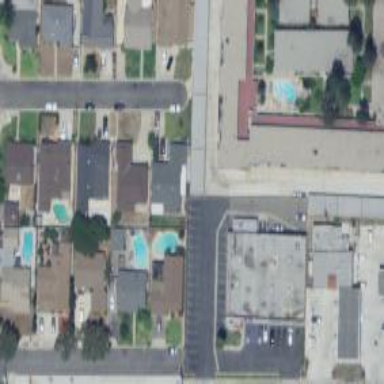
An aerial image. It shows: Image showing building with apartments.